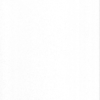
Label: dusty